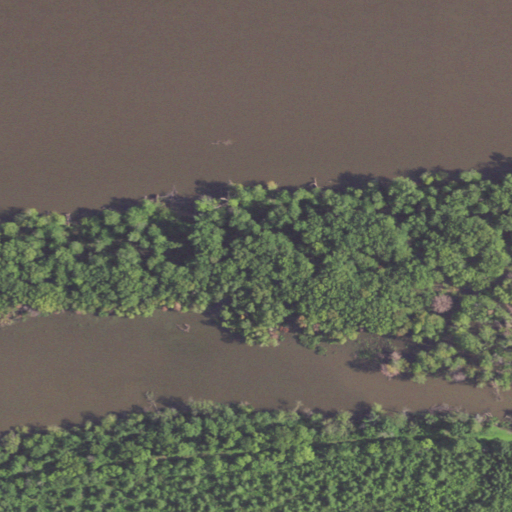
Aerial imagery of island in Illinois named The Ridge containing woody wetlands, open water, herbaceous wetlands, pasture, and deciduous forest